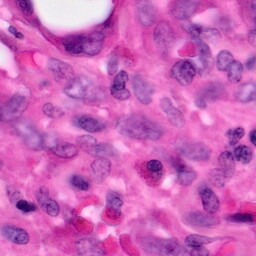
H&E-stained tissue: Pancreatic